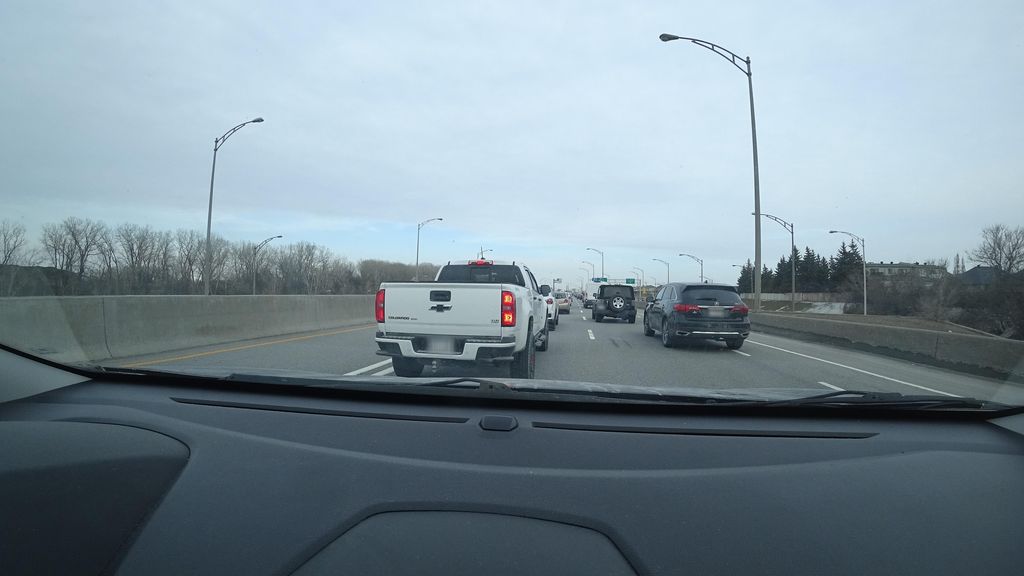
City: montreal